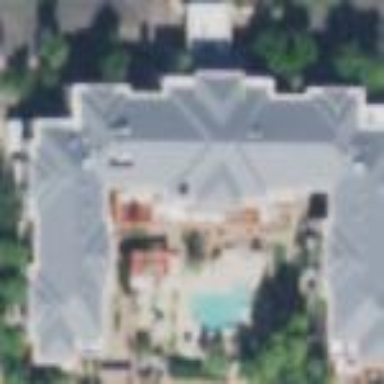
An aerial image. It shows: Hotel building.